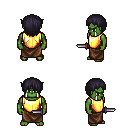
a pixel art fantasy rpg character, male body template, orc, green skin, gold chest armor, robe skirt, raven plain hairstyle, dagger, four views (front, back, left, right), 2x2 character sprite sheet, small pixel art, hard edges, no anti-aliasing